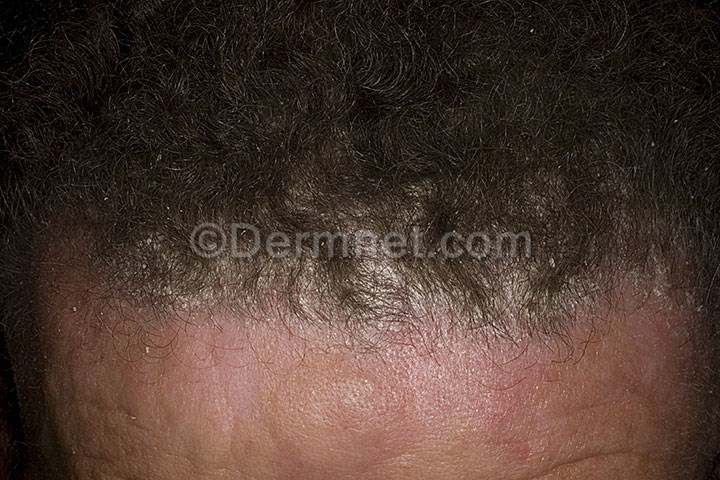
Disease: Psoriasis pictures Lichen Planus and related diseases